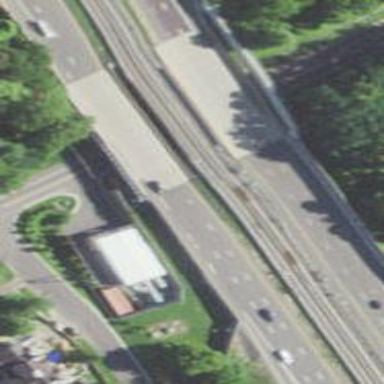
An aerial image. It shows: Bridge over motorway.